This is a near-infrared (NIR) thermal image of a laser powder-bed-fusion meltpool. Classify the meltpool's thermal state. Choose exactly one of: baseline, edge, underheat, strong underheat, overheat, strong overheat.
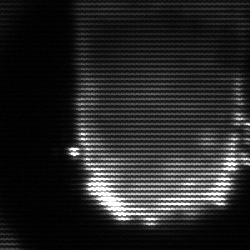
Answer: baseline